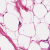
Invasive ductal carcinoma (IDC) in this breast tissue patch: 0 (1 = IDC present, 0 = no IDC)